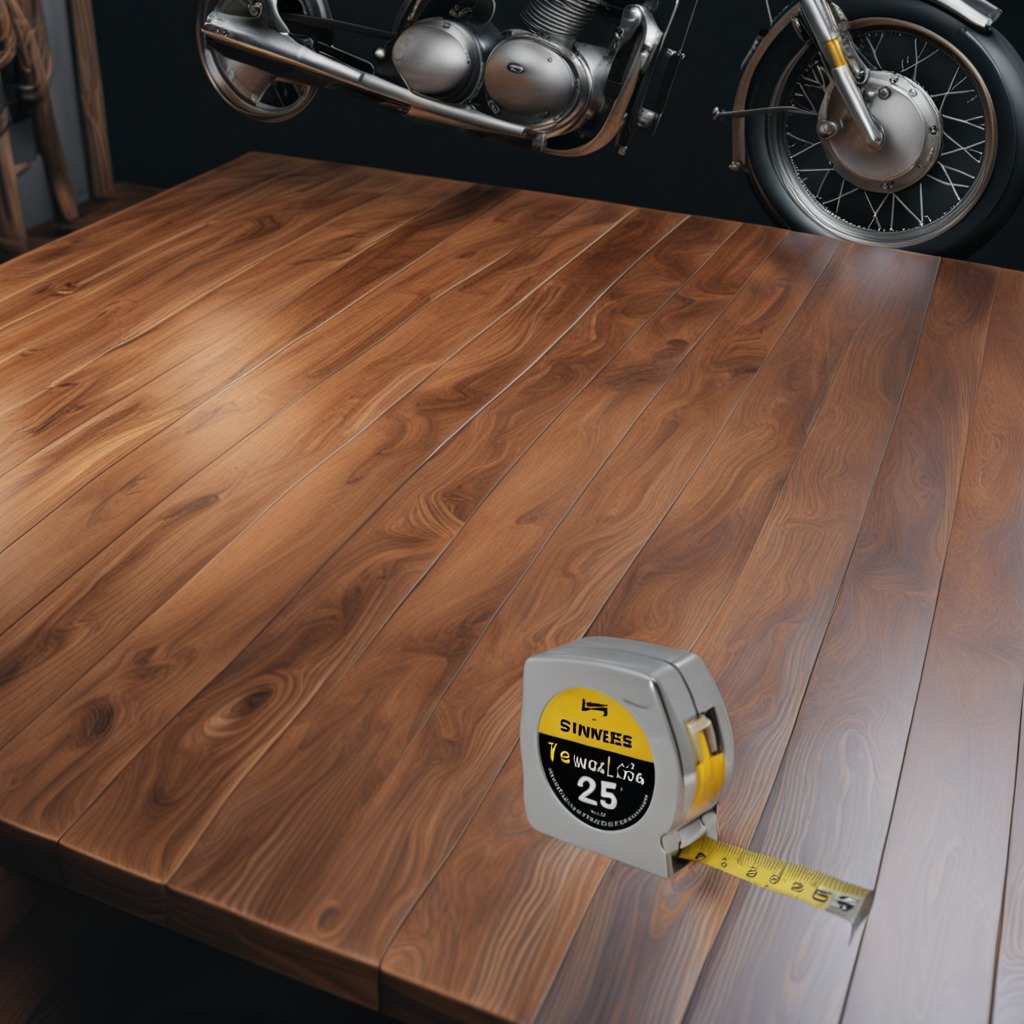
A measuring tape lies on the wooden table in the vintage motorcycle garage.